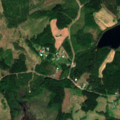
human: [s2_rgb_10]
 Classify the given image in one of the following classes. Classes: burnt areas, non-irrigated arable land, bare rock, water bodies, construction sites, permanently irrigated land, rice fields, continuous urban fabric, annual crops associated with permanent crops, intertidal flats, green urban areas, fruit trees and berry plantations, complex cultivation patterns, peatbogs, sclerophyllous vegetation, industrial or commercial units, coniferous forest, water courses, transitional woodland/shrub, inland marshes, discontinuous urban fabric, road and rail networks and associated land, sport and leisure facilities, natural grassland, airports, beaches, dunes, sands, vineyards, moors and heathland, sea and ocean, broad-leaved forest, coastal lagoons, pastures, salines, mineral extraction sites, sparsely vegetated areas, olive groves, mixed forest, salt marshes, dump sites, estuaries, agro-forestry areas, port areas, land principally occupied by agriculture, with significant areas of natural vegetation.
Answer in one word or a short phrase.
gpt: land principally occupied by agriculture, with significant areas of natural vegetation, broad-leaved forest, mixed forest, transitional woodland/shrub, peatbogs